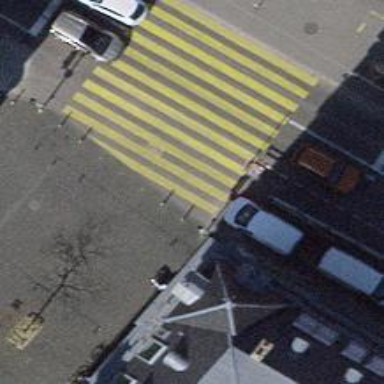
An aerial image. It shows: Bollard.